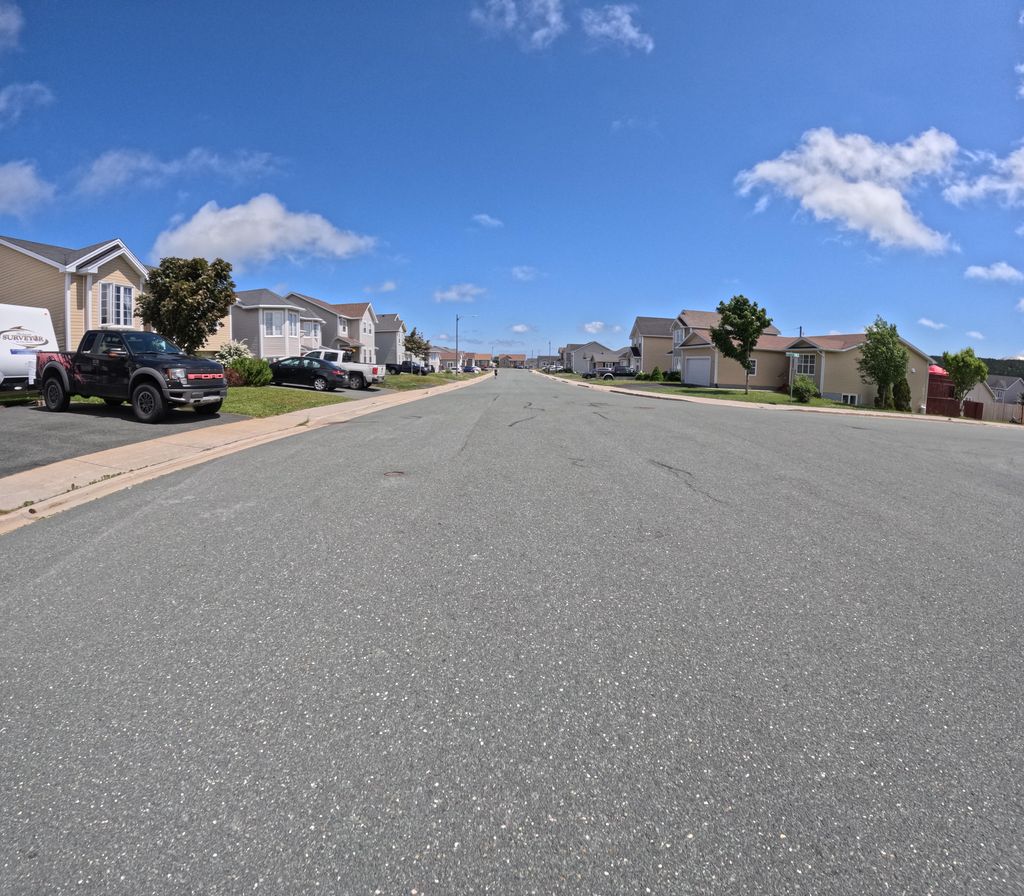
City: st_johns